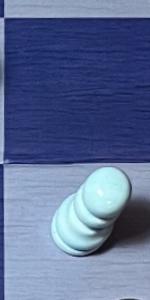
Label: Pawn_White